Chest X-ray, PA view. Patient: 29 years old, sex M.
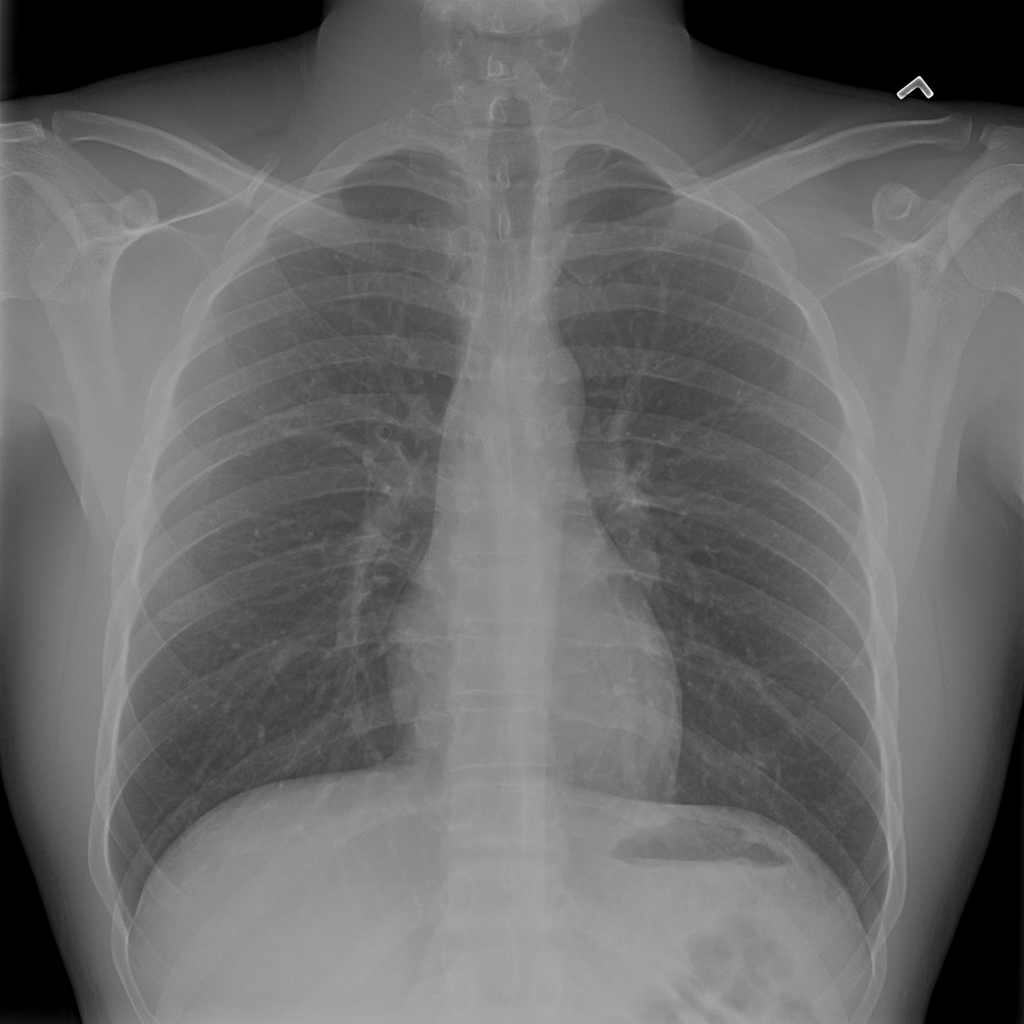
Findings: No Finding